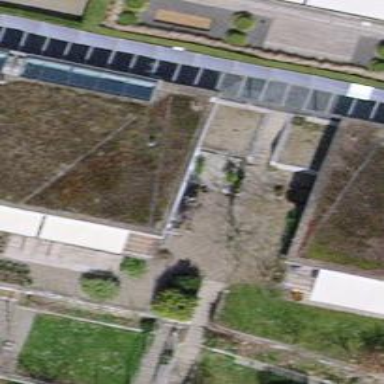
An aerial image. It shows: White residential building with flat grass roof.